Question: Any idea why my div "conference-shape" (.conferences-shape) DIV doesn't show up under the "Personal Trainer / coaching DIV" blue label DIV (.espace-coaching-shape) in the header of the page? See <URL>
Many thanks
CSS:
'''
.espace-nutrition-shape {
position: relative;
float: right;
clear: both;
width: 455px;
height: 55px;
margin-top: 125px;
height: 0;
border-top: solid 55px #114191;
border-left: solid 55px transparent;
cursor: pointer;
}
.espace-coaching-shape {
position: relative;
float: right;
clear: both;
height: 55px;
margin-top: 20px;
/*background-color: #1655bf;*/
height: 0;
border-top: solid 55px #1655bf;
border-left: solid 55px transparent;
width: 515px;
cursor: pointer;
}
.conferences-shape {
position: relative;
float: right;
clear: both;
width: 350px;
height: 55px;
margin-top: 20px;
height: 0;
border-top: solid 55px #236ce5;
border-left: solid 55px transparent;
cursor: pointer;
}
'''
HTML
'''
<div class="espace-nutrition-shape wow fadeInRight" data-wow-delay="1s">
<a class="text-shape-accueil" href="cabinet-de-nupie.html">Conseils nutritionnels</a>
</div>
<div class="espace-coaching-shape wow fadeInRight" data-wow-delay="2s">
<a class="text-shape-accueil" href="personal-trainer">Personal Training / coaching</a>
</div>
<div class="conferences-shape wow fadeInRight" data-wow-delay="3s">
<a class="text-shape-accueil" href="biographie.html">Conferences</a>
</div>
'''

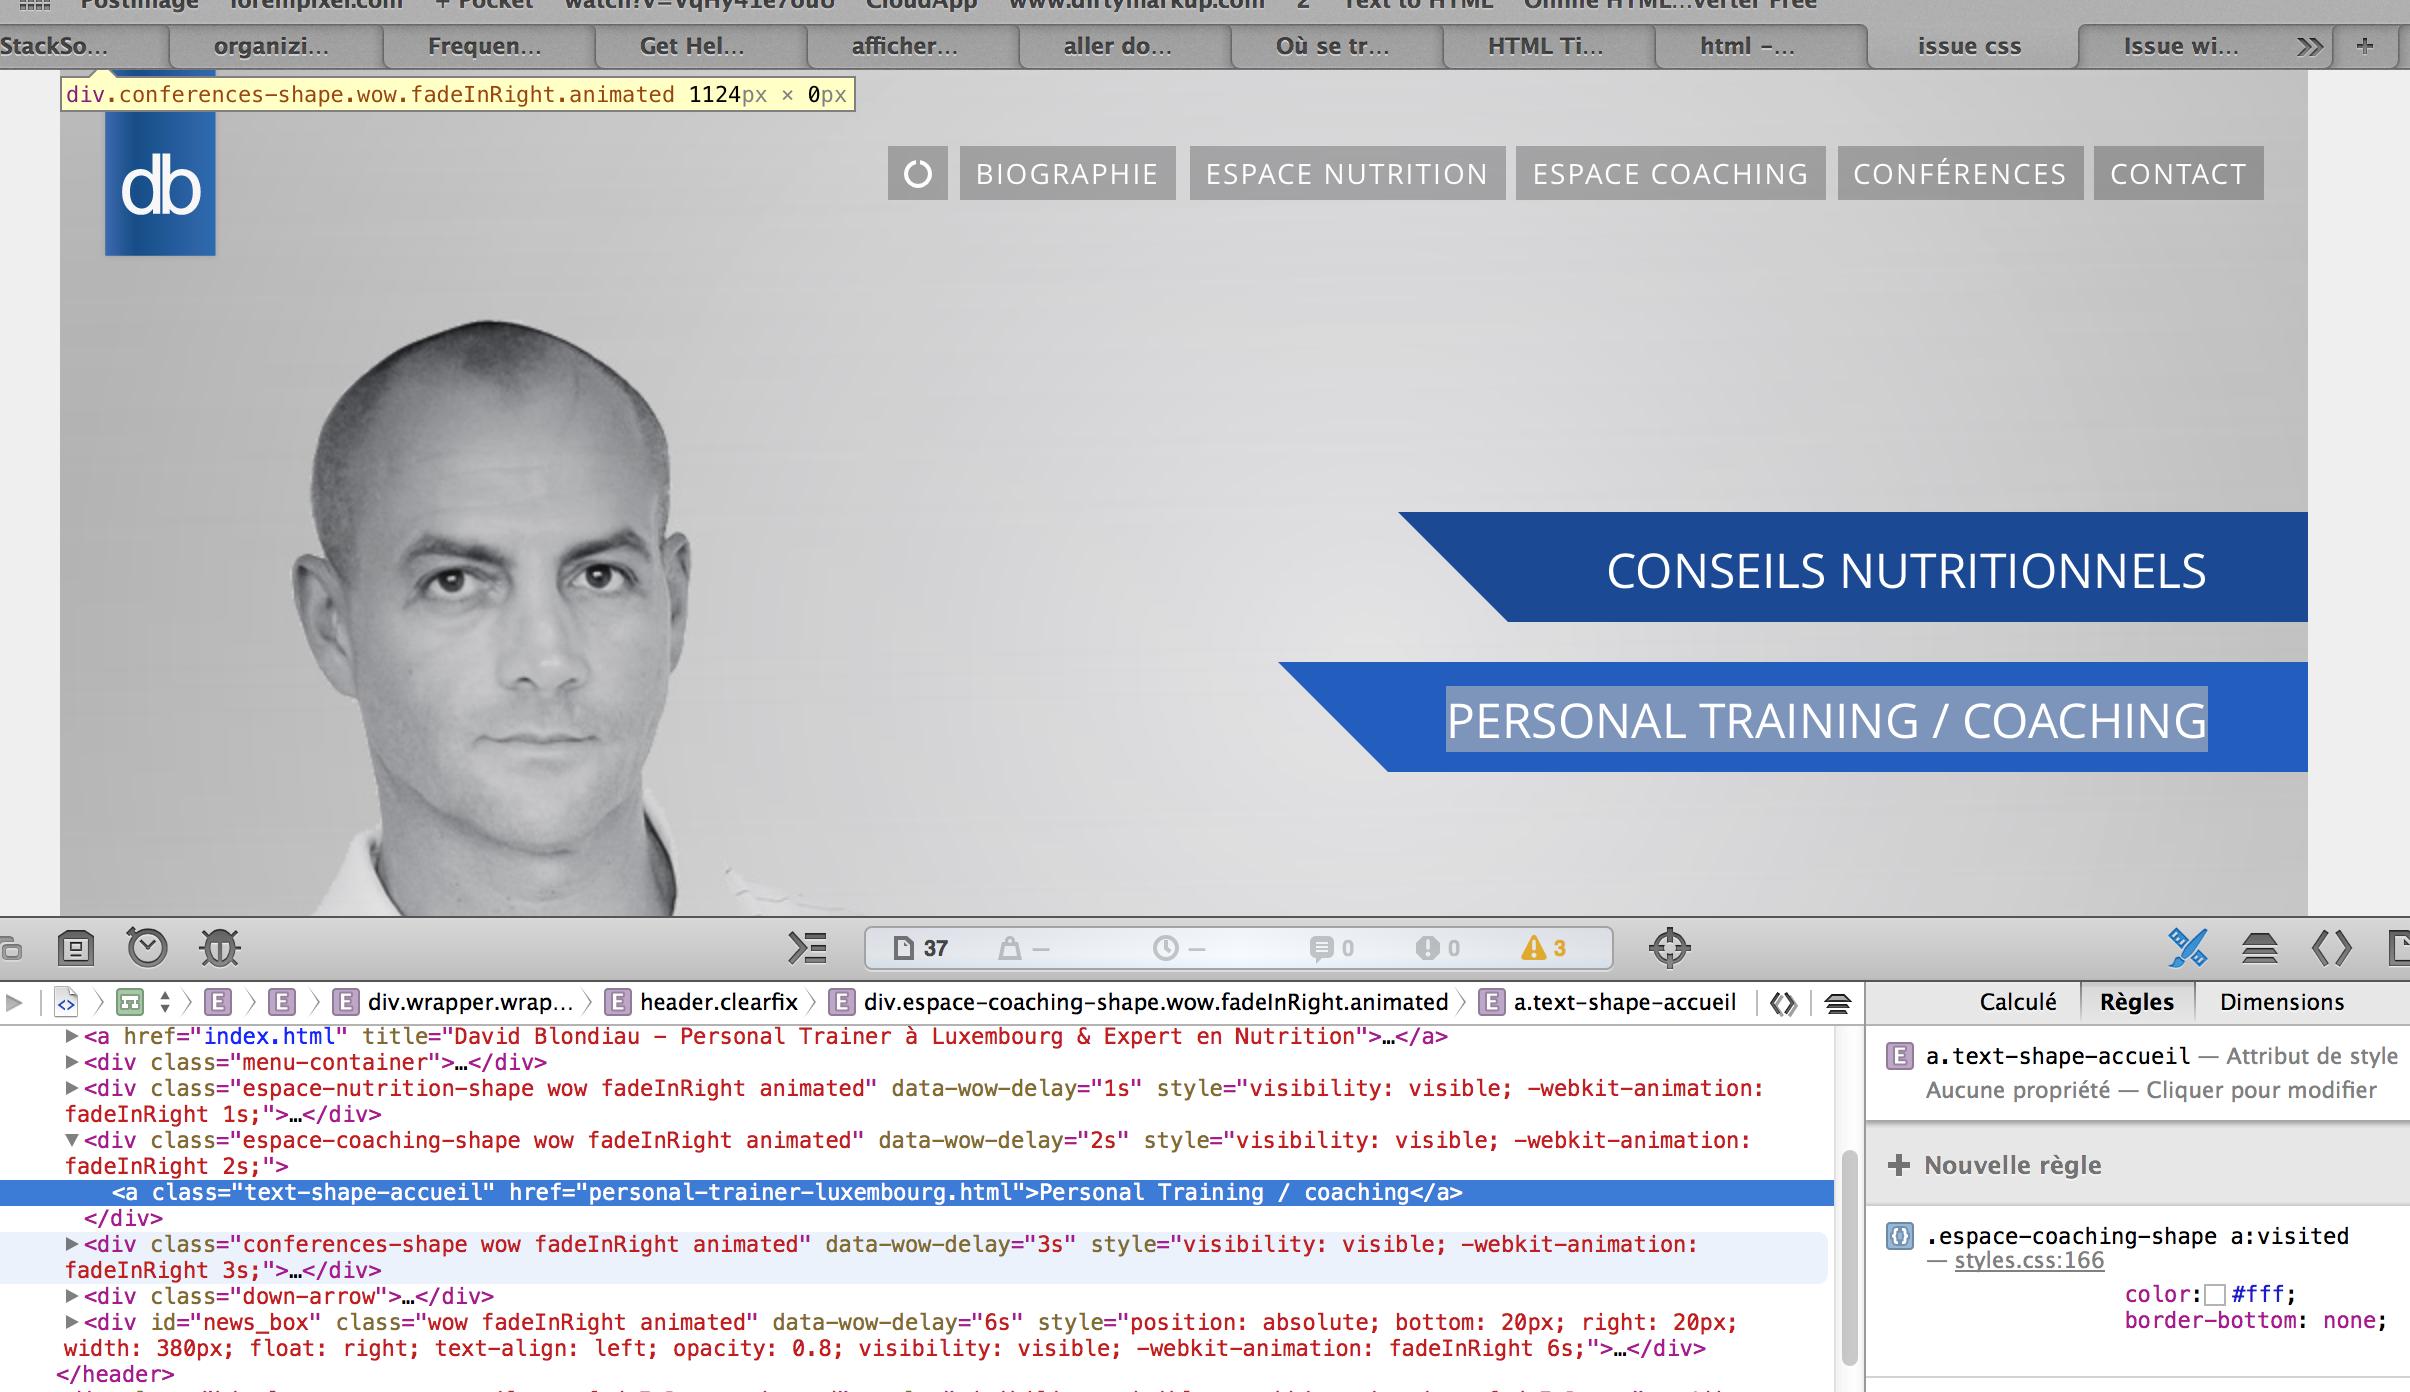
Answer: It's not picking up the '.conferences-shape' class. I've run the css through a validator <URL> and it could be due to the way you have commented '/* End accuei popup contact form */ */'